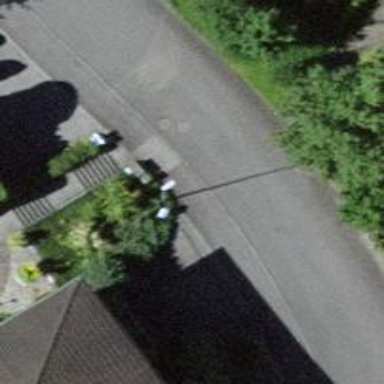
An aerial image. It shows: Road with steps.